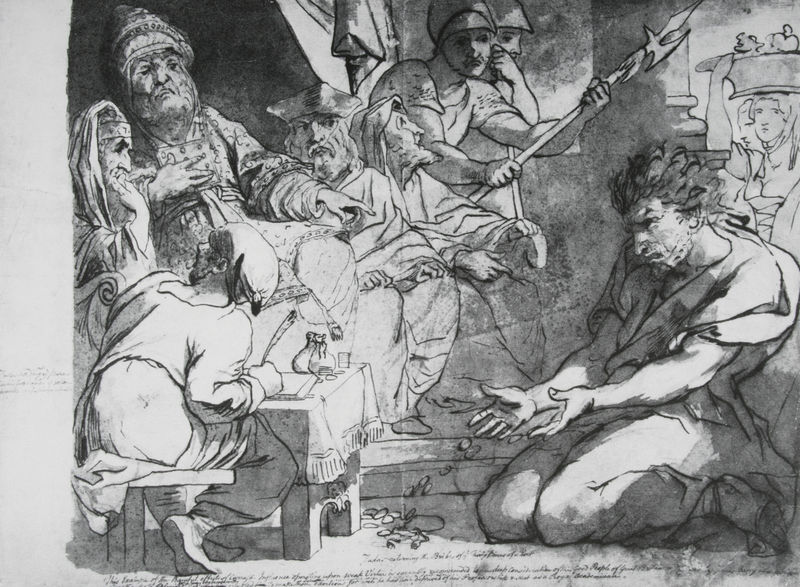
Titel: Judas returning the Bribe of the 30 Pieces of Silver
Künstler: James Barry
Standort: London
Institution: British Museum
Schlagwörter: feder, gruppe, kopf, mann, rubens, schatten, menschen, frau, grau, hut, licht, mitte, männer, schwarz, skizze, stuhl, szene, säule, tisch, weiss, zeichnung, haube, bart, mütze, richter, arm, bibel, blicke, diener, rembrandt, tragen, gelehrte, hände, tischdecke, einsamkeit, boden, fransen, haare, reich, sitzend, decke, händler, genre, handel, früchte, herrschaft, schrift, last, grafik, graphik, bank, hocker, angst, könig, lanze, soldaten, spielen, korb, allein, zeigen, spiel, laviert, tusche, corinth, lovis, antike, greis, buch, linie, kohle, geld, tauben, druck, schwarz-weiß, radierung, schwert, uniform, waffen, knien, soldat, waffe, helm, herrscher, pilatus, beutel, tinte, würfel, sklave, jesus, schreiben, christlich, sage, kniend, mittelalter, priester, hellebarde, reichtum, wut, bettler, tempel, adliger, macht, speer, mittelpunkt, dürer, schreiber, gefangener, verloren, zorn, wachen, säile, schwarz/weiss, urteil, hockend, jude, münzen, situation, spieß, köni, dunkeö, judas, zurück, zählen, silberlinge, verrat, spies, werfen, helebarde, harpune, hellebard, pharisäer, bosheit, geldsack, reicher, buchhalter, taschenspieler, schulden, bestechung, 1900, schwarz weiss entwurf, 30, herrscer, silbermünzen, silberline, lavellierung